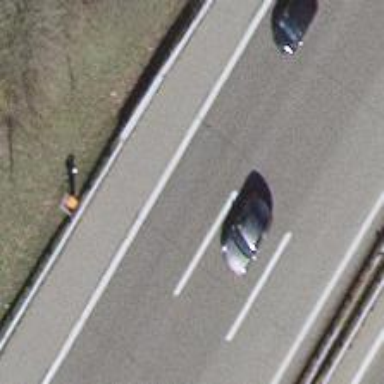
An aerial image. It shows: Asphalt bridge on motorway.